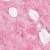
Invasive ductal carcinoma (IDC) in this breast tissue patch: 0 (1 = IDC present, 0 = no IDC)